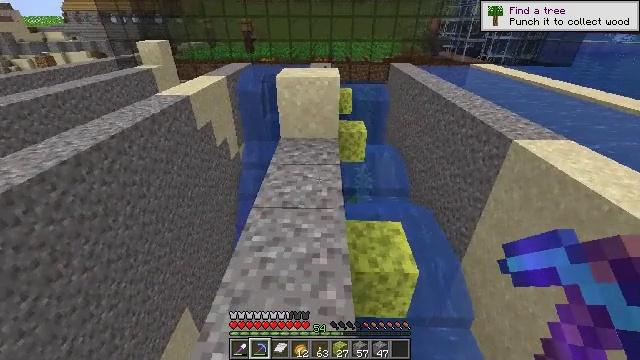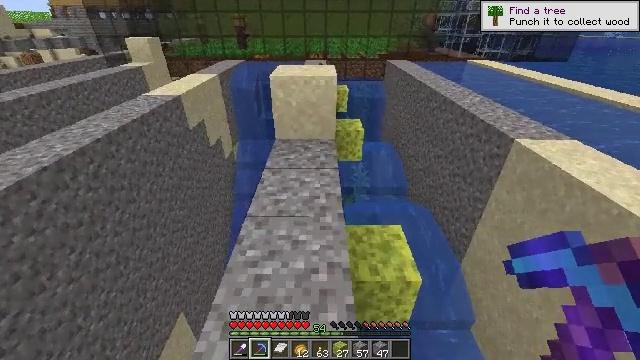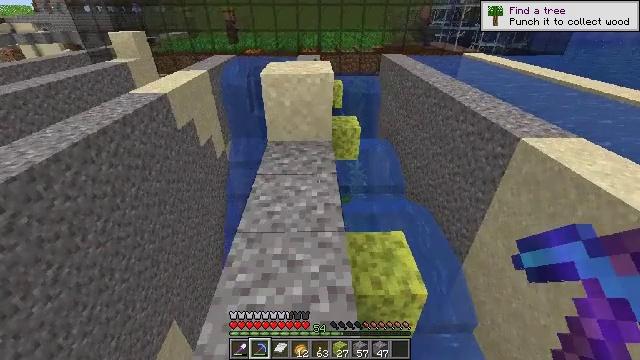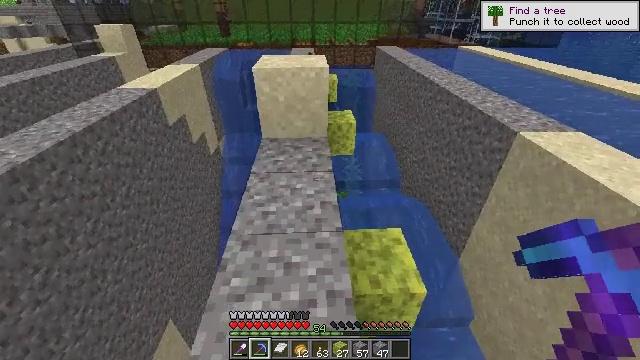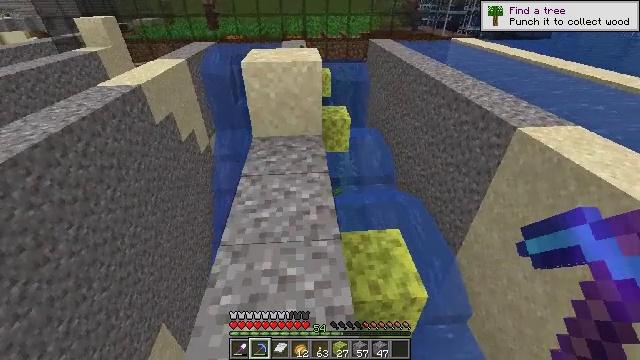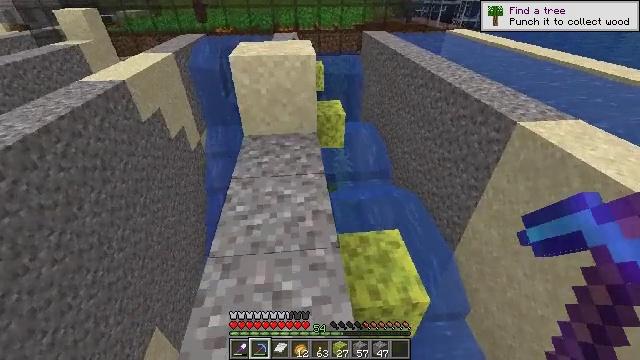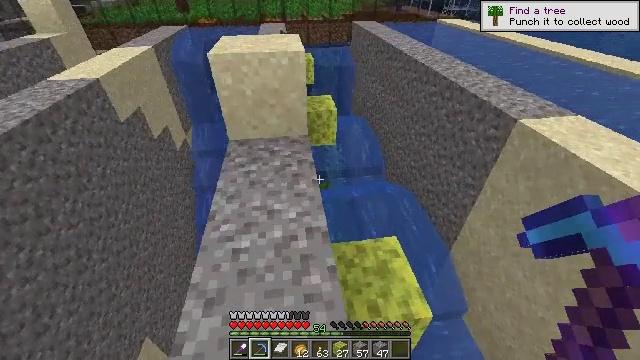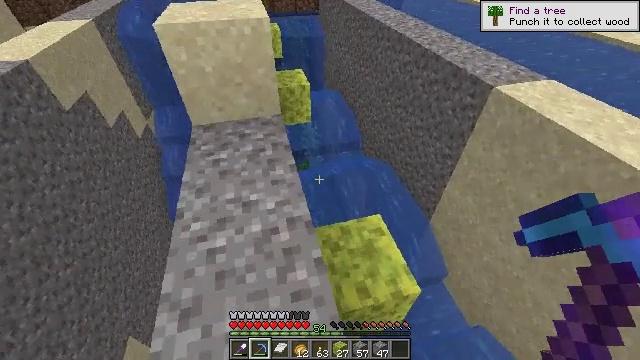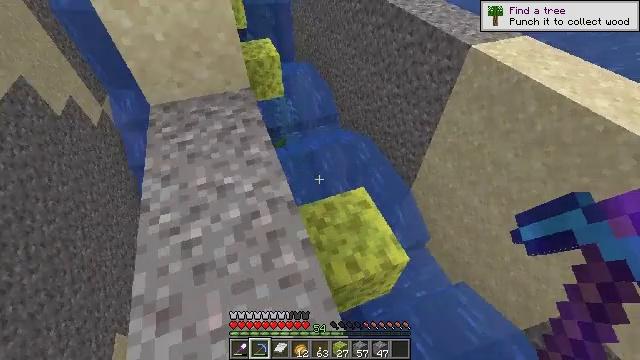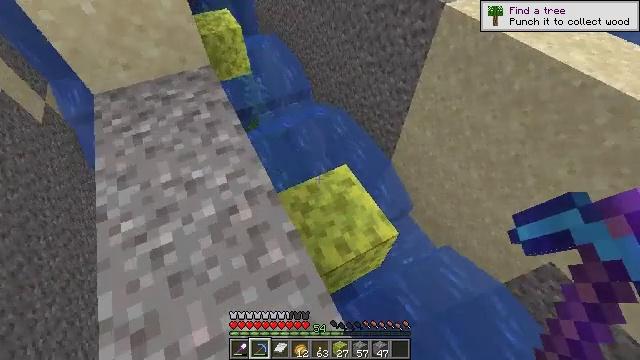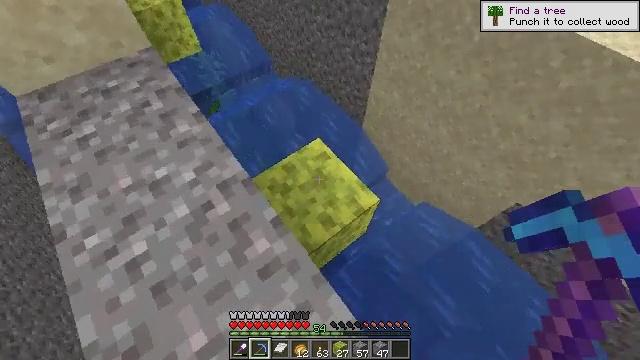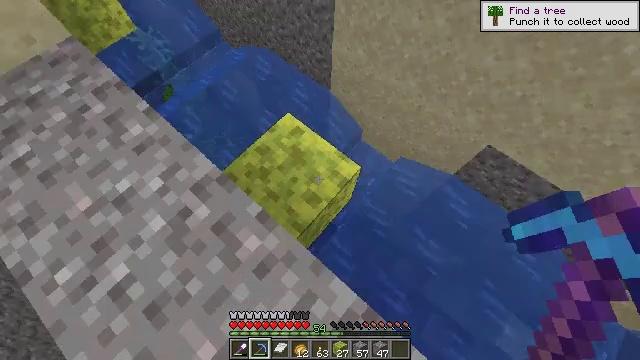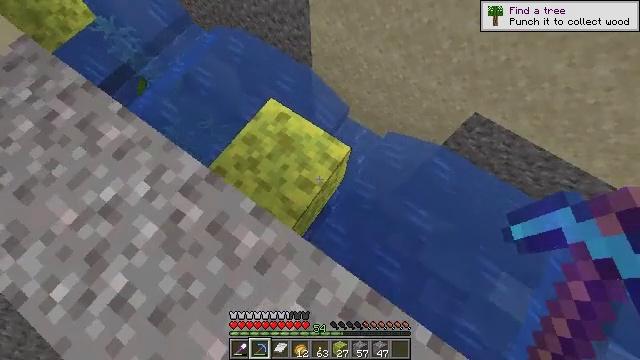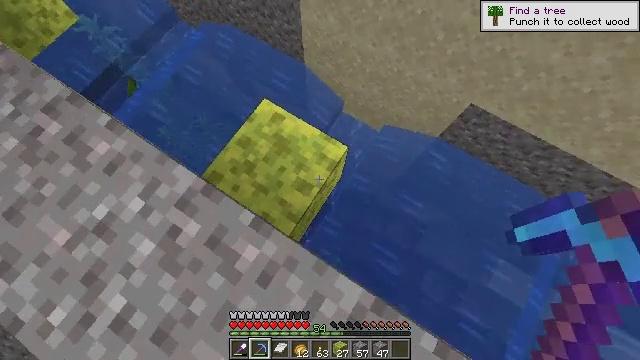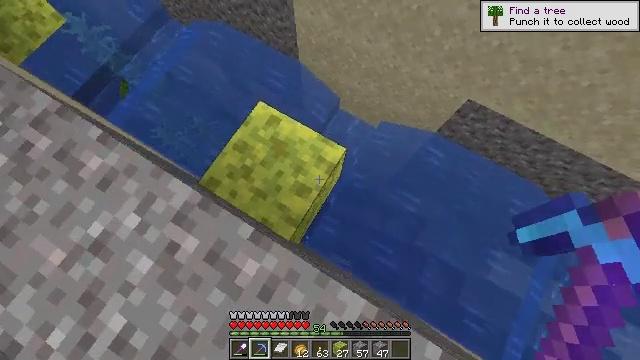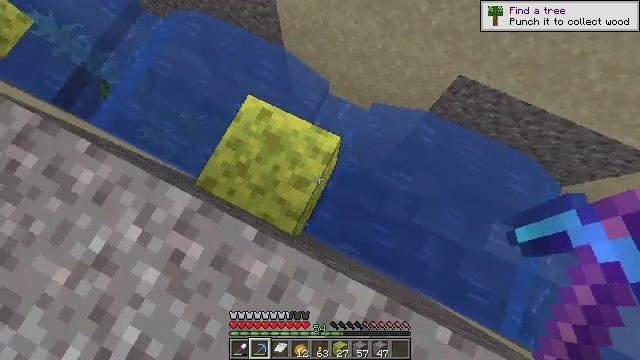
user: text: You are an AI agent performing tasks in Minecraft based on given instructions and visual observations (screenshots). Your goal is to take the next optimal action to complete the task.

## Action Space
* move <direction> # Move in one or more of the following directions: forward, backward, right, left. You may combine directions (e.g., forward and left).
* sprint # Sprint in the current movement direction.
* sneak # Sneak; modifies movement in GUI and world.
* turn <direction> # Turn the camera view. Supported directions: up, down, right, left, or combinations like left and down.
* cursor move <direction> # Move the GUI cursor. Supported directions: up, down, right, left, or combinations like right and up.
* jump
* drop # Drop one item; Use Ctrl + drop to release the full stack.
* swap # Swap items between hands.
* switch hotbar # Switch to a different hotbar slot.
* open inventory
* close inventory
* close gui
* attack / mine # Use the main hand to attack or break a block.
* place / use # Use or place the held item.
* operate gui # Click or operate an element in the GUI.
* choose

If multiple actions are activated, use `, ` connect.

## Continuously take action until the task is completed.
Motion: motion action
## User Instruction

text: Gather a wet sponge from the ocean.
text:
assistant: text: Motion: move forward, turn right
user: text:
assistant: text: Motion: move forward, turn right and down
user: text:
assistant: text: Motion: move forward, turn right and down
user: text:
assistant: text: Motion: move forward, turn right and down
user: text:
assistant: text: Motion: move forward, turn right and down
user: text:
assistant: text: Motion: move forward, sneak, turn right and down
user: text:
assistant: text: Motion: move forward, sneak, turn right and down
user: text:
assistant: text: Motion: move forward, sneak, turn right and down
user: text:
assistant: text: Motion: move forward, sneak, turn right and down
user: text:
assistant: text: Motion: move forward, sneak, turn right and down
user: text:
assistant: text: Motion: move forward, sneak, turn right and down
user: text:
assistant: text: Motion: move forward, sneak, turn right and down
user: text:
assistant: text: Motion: move forward, sneak, turn right and down
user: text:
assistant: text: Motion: move forward, sneak, turn right and down
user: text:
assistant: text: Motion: move forward and move left, sneak, turn right and down
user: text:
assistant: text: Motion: move forward and move left, sneak, turn right and down
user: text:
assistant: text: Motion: move forward and move left, sneak, turn right and down
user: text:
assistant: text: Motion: move left, sneak
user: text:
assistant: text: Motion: sneak
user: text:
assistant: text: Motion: sneak
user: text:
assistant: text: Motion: sneak
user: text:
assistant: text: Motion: sneak, attack / mine
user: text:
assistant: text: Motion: sneak, attack / mine
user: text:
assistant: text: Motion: sneak, attack / mine
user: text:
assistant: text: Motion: sneak, attack / mine
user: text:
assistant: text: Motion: sneak, attack / mine
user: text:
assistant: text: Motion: sneak, attack / mine
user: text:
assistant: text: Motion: sneak, attack / mine
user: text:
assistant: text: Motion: sneak, attack / mine
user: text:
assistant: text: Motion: sneak, attack / mine